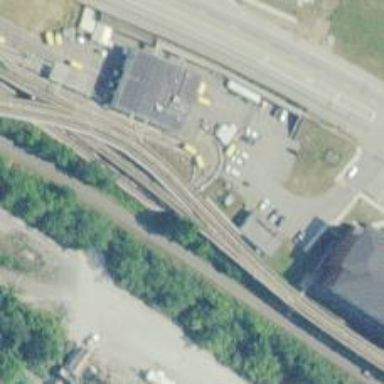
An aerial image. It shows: Bus guideway road passing through service yard.